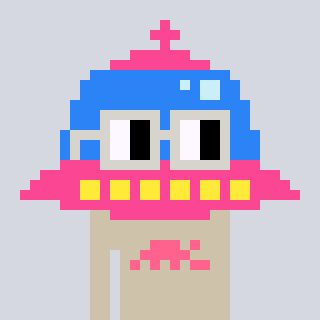
a pixel art character with square light gray glasses, a ufo-shaped head and a bege-colored body on a cool background